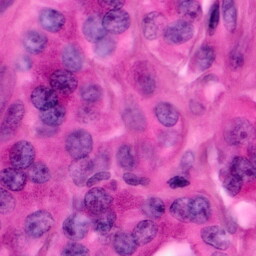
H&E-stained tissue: Pancreatic